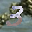
Label: 3